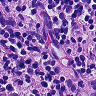
Metastatic tissue present: yes